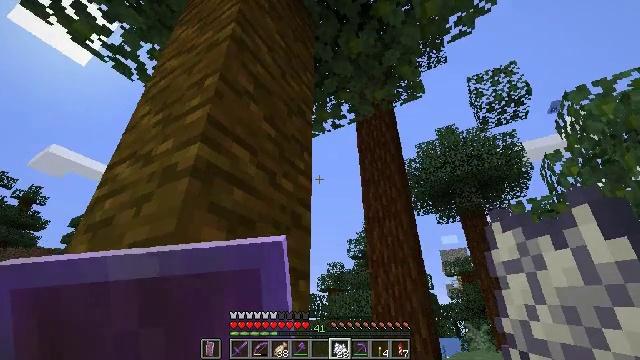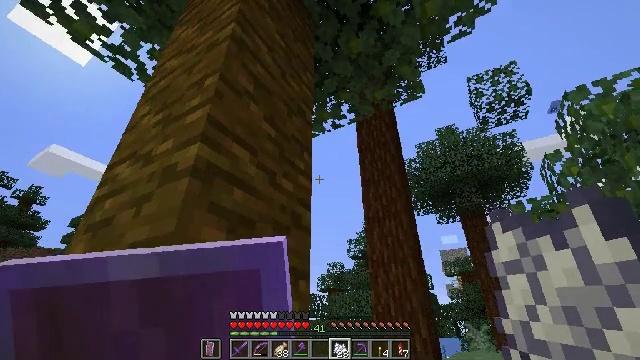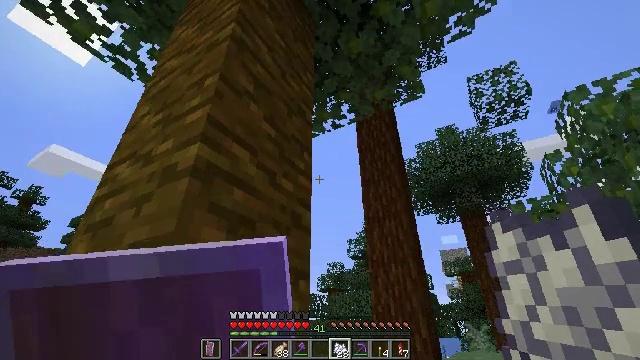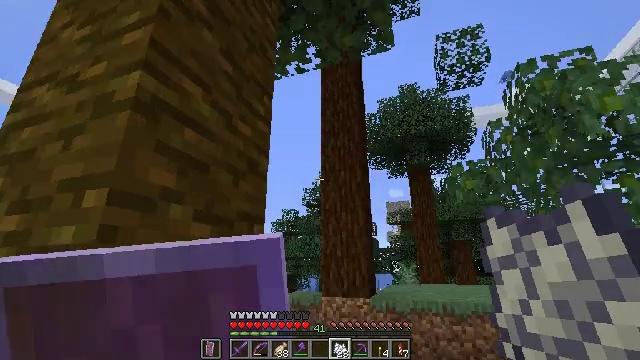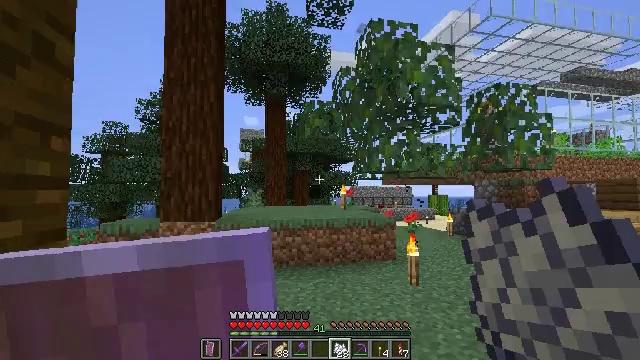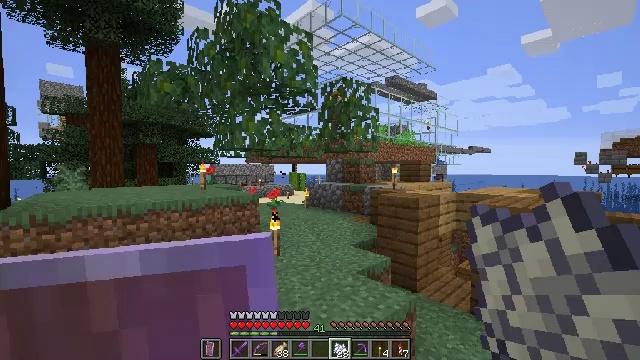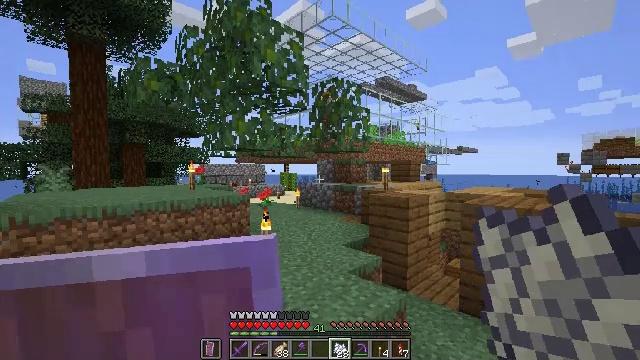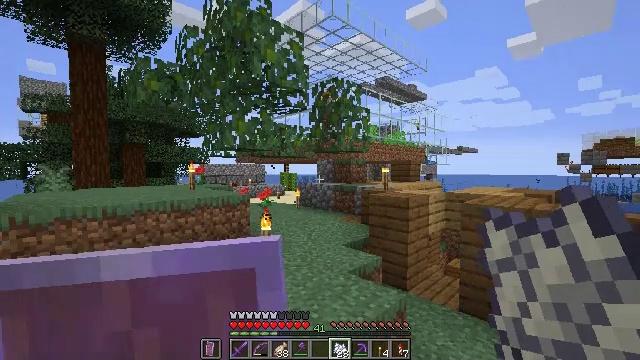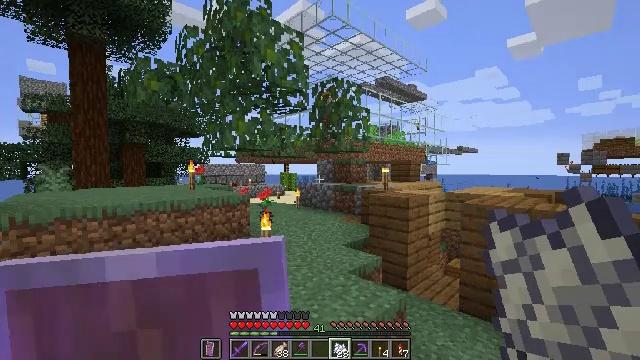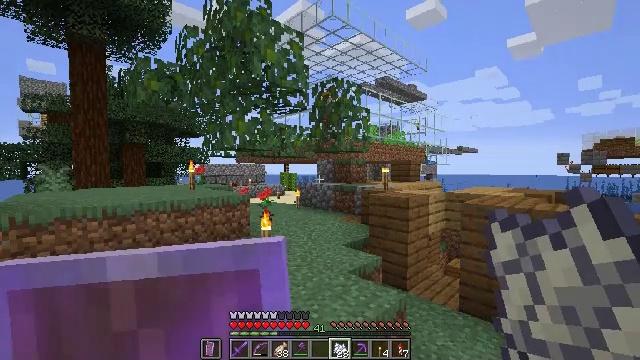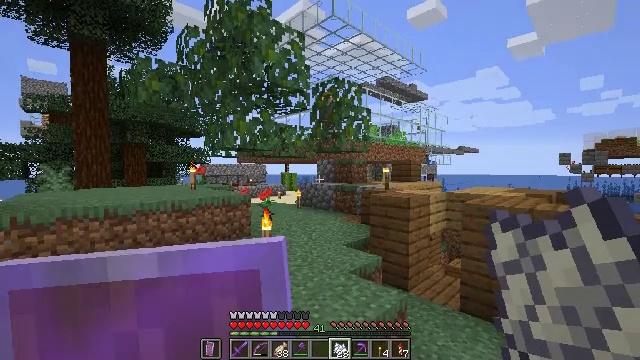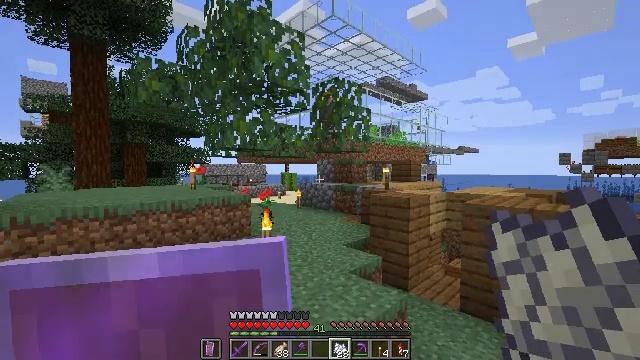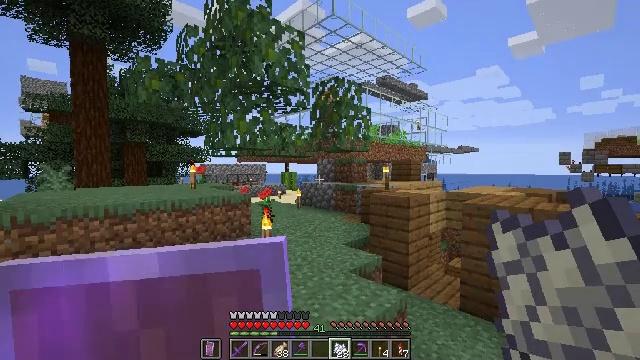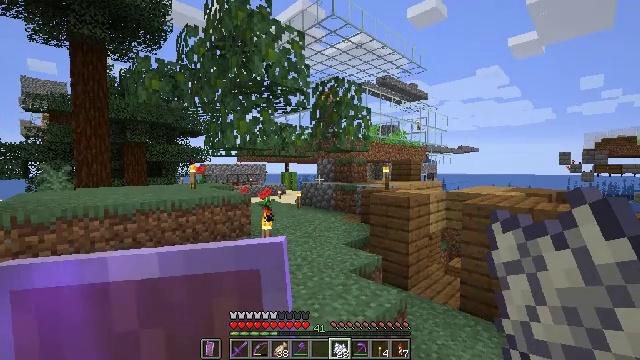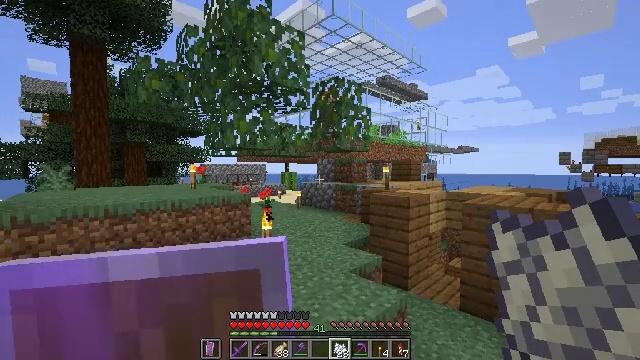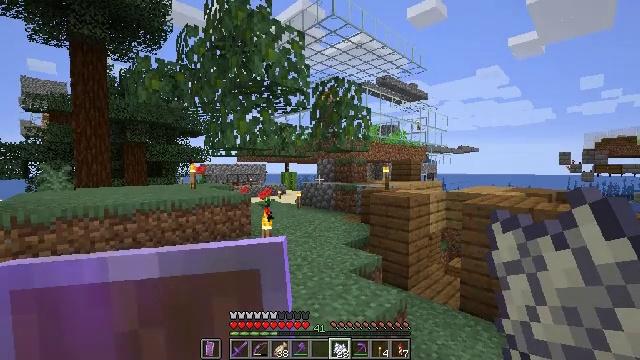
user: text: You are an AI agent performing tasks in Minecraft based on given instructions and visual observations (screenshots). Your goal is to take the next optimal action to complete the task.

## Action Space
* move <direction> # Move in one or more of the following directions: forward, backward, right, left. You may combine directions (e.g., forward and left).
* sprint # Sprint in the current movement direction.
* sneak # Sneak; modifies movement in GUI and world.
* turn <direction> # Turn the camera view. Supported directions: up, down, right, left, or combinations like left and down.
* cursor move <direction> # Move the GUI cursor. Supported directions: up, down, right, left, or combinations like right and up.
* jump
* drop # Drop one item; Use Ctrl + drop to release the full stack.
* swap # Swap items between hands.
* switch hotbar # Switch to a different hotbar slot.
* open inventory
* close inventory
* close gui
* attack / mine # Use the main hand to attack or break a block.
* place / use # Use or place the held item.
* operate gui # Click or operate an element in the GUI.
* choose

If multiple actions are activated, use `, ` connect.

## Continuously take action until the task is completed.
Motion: motion action
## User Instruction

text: Use an axe to chop the jungle log.
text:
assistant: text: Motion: no_op
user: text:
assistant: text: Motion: no_op
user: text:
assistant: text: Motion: turn right and down
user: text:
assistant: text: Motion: turn right and down
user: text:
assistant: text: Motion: turn right and down
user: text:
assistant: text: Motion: turn right
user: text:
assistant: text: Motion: no_op
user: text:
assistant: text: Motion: no_op
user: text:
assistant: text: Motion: no_op
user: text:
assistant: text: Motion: no_op
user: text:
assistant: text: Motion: no_op
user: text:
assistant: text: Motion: no_op
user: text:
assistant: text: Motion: no_op
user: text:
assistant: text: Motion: no_op
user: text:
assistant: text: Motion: no_op
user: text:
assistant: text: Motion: no_op
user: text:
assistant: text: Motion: no_op
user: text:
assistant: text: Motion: no_op
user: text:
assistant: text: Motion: no_op
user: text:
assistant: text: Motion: move forward
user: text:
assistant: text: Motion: move forward
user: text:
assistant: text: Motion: move forward, turn left
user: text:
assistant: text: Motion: move forward, turn left
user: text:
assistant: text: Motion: move forward
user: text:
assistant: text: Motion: move forward
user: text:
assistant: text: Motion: move forward
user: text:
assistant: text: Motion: move forward
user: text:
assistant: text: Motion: move forward
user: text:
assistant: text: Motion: move forward
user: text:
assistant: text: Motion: move forward